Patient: sex M, age 46
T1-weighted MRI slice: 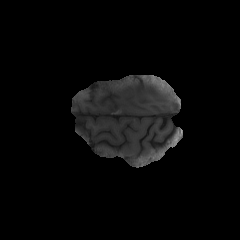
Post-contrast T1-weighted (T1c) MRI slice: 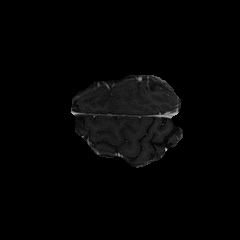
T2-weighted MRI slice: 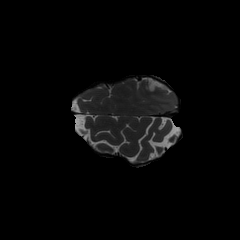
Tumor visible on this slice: yes
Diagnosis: Astrocytoma, IDH-mutant
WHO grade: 3